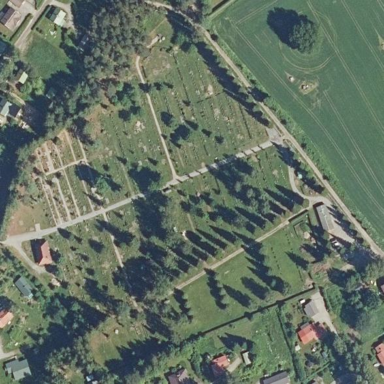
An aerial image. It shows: Cemetery.